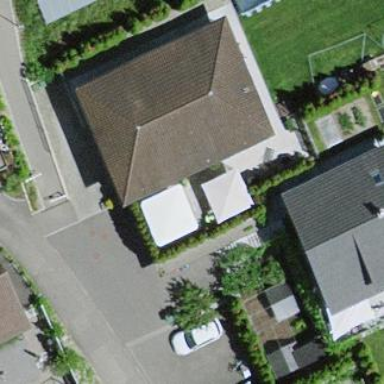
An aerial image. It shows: Residential building.